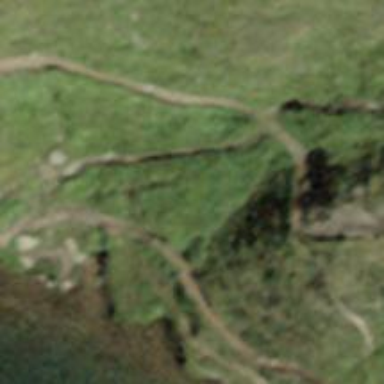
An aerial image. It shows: Excellent dirt path trail.